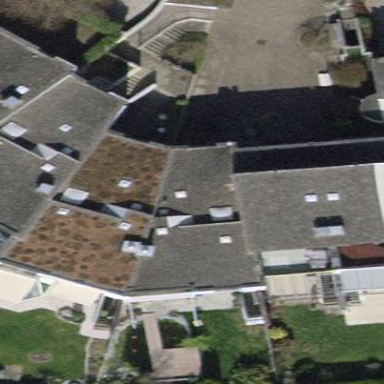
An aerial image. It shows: Terrace building.